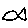
Label: fish